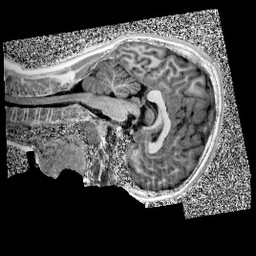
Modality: UNIT1
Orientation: sagittal
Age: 9
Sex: male
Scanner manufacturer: siemens
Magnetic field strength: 3 T
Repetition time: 4 s
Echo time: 0.00299 s